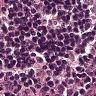
Metastatic tissue present: no